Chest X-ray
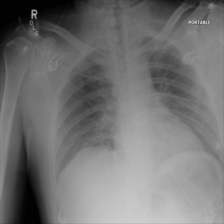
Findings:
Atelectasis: negative
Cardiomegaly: negative
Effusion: negative
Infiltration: negative
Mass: negative
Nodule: negative
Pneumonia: negative
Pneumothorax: negative
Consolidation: negative
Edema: negative
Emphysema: negative
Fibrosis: negative
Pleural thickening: negative
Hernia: negative